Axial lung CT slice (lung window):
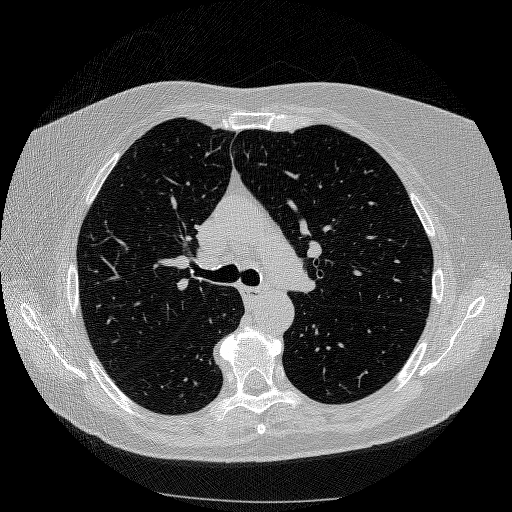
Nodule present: no